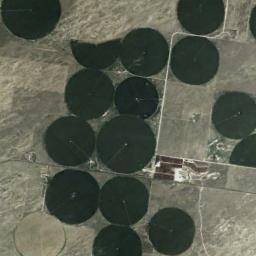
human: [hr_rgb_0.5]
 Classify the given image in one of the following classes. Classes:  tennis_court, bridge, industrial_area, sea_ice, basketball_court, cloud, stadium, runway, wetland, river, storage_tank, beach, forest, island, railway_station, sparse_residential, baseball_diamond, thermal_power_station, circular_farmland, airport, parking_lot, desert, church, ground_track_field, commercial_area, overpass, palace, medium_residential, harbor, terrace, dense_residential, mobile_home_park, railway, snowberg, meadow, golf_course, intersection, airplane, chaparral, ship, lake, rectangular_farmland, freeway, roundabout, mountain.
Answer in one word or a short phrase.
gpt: circular_farmland